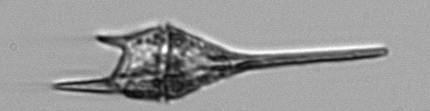
Label: Tripos_lineatus